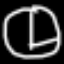
Label: clock